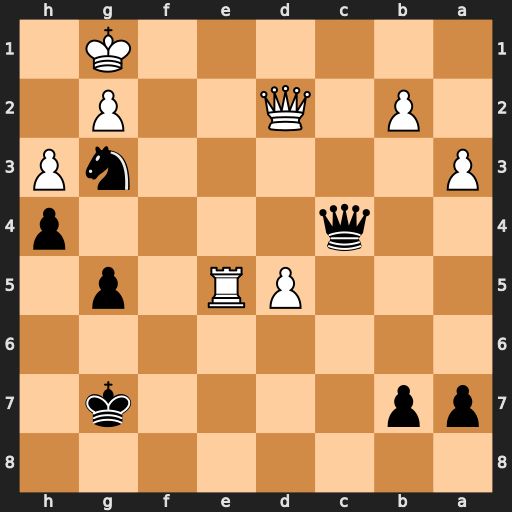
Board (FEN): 8/pp4k1/8/3PR1p1/2q4p/P5nP/1P1Q2P1/6K1
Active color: b
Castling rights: -
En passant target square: -
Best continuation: Qf1+ Kh2 Qh1#